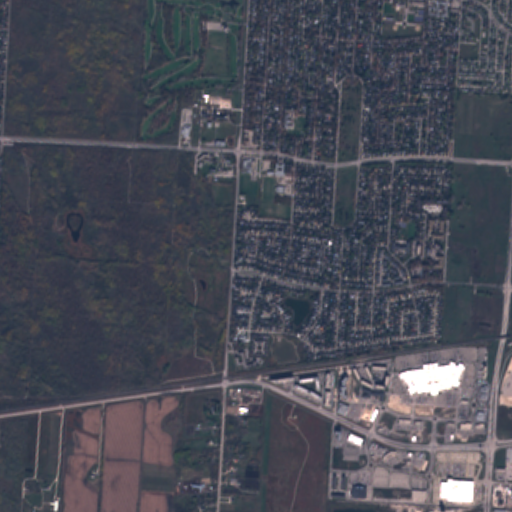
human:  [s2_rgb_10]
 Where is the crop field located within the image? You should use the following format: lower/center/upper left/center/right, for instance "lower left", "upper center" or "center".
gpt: The crop field is located in the lower left of the image.
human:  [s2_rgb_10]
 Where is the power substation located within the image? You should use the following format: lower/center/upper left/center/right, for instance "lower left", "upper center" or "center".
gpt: The power substation is located in the center of the image.
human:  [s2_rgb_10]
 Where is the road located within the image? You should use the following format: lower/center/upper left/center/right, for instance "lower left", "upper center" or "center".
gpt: There is no road in the image.